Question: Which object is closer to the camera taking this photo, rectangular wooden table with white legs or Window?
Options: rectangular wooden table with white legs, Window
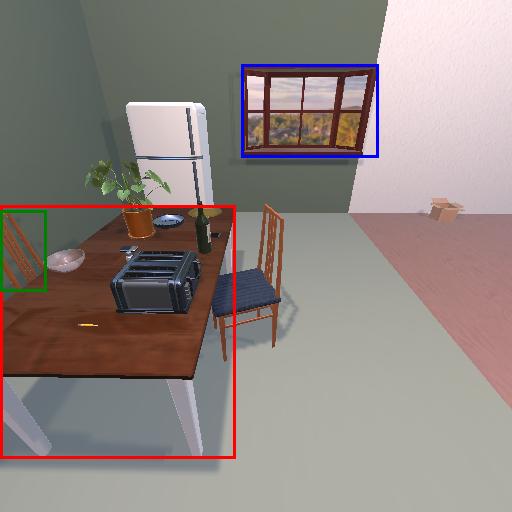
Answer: rectangular wooden table with white legs